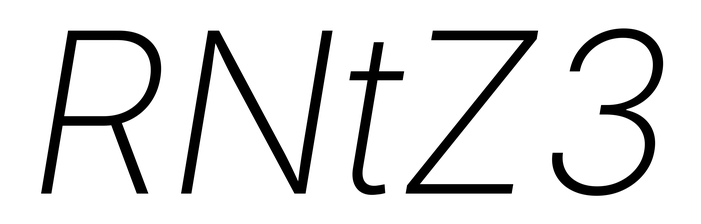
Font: Inter-Italic_ExtraLight_Italic